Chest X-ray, PA view. Patient: 35 years old, sex F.
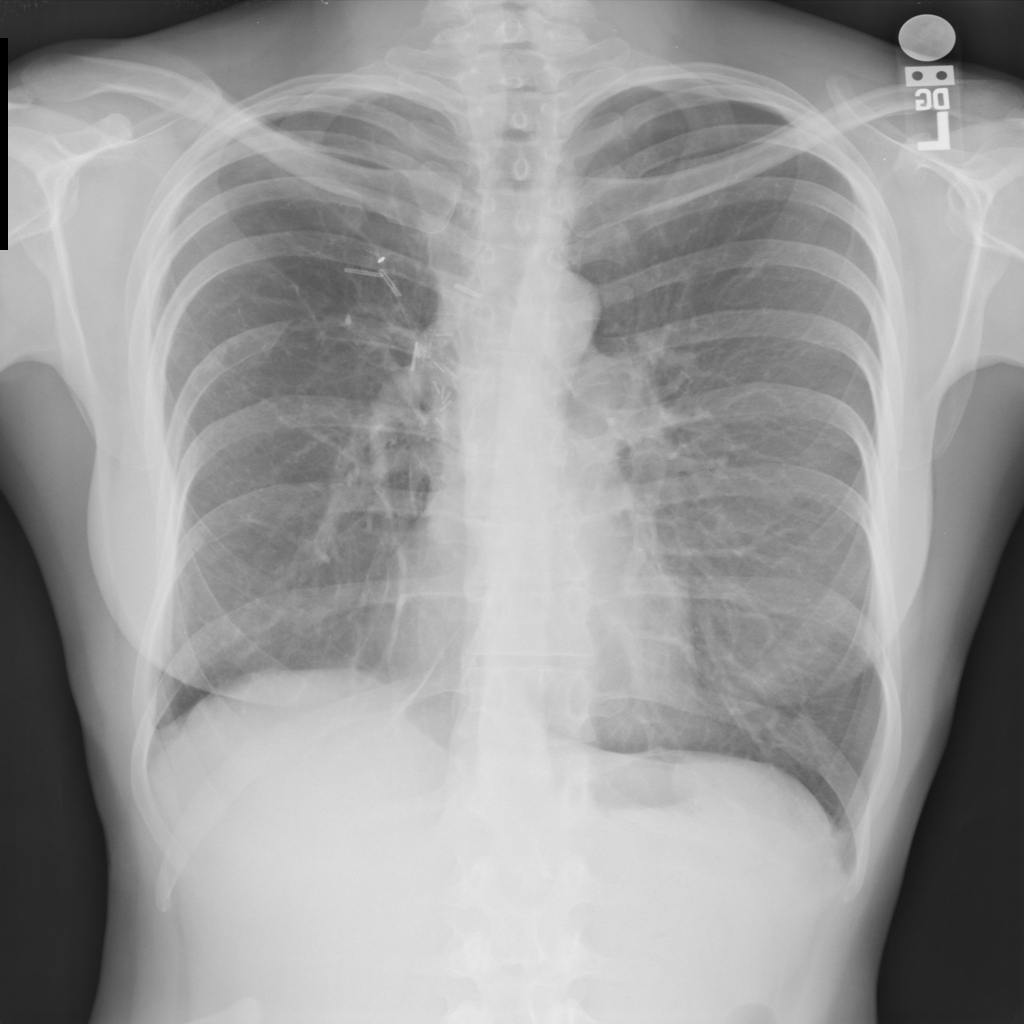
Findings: No Finding